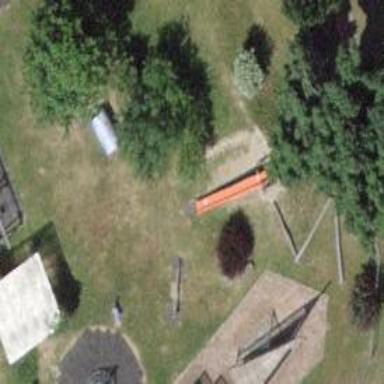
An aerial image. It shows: Playground area for leisure land.